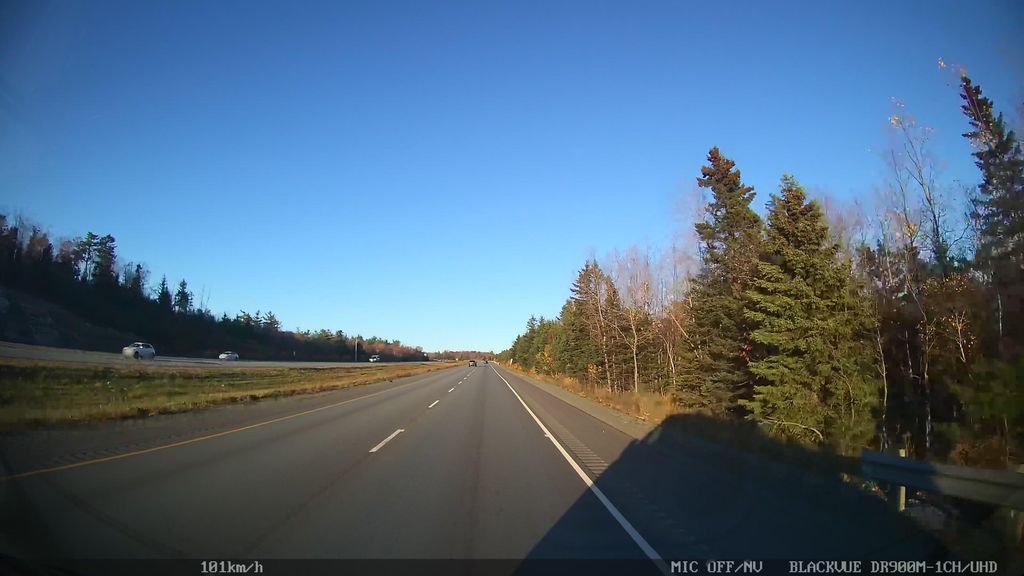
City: halifax